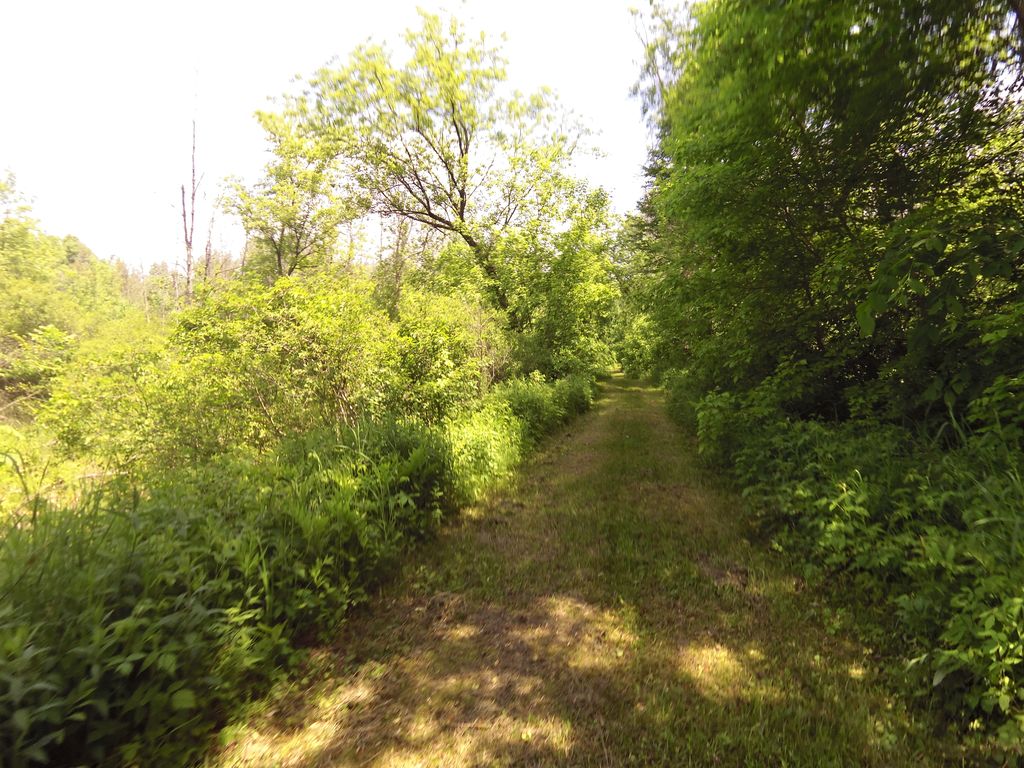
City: ottawa-gatineau